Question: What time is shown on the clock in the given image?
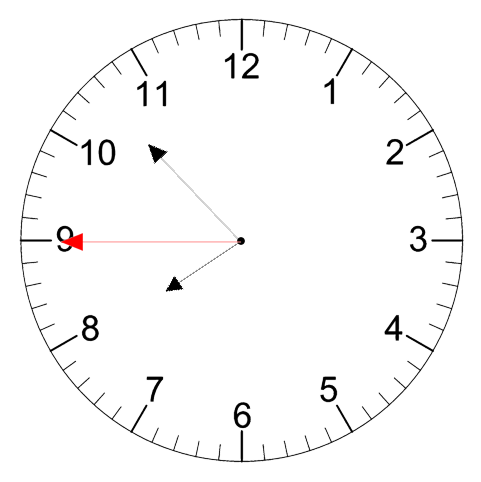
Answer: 07:52:45